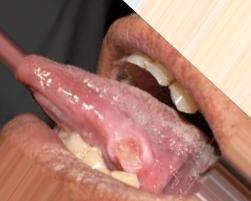
Condition: Mouth Ulcer